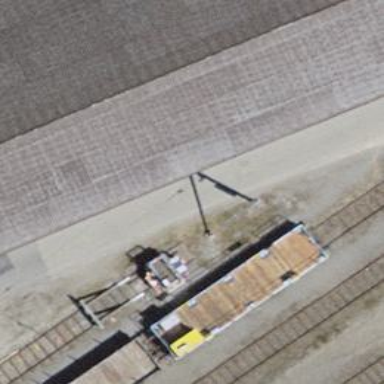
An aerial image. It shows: Railway buffer stop.